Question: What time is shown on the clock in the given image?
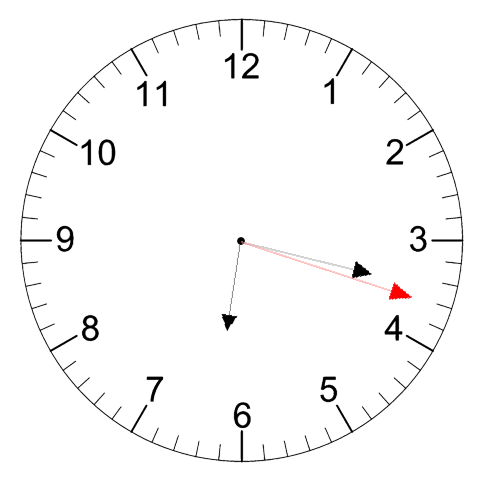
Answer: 06:17:18